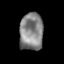
Tissue: prostate
Cell type: Epithelial cells
Senescence score: 0.2028
Nuclear area (px): 871
Mean DAPI intensity: 131.746